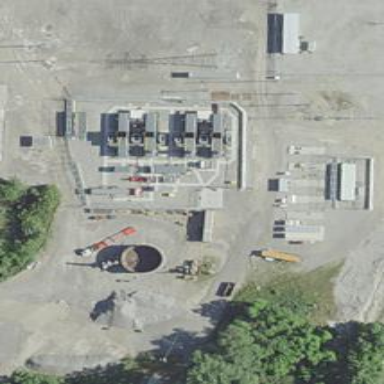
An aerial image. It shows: Gas turbine power generator.